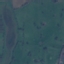
Land use / land cover class: Pasture